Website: home-depot
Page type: payment
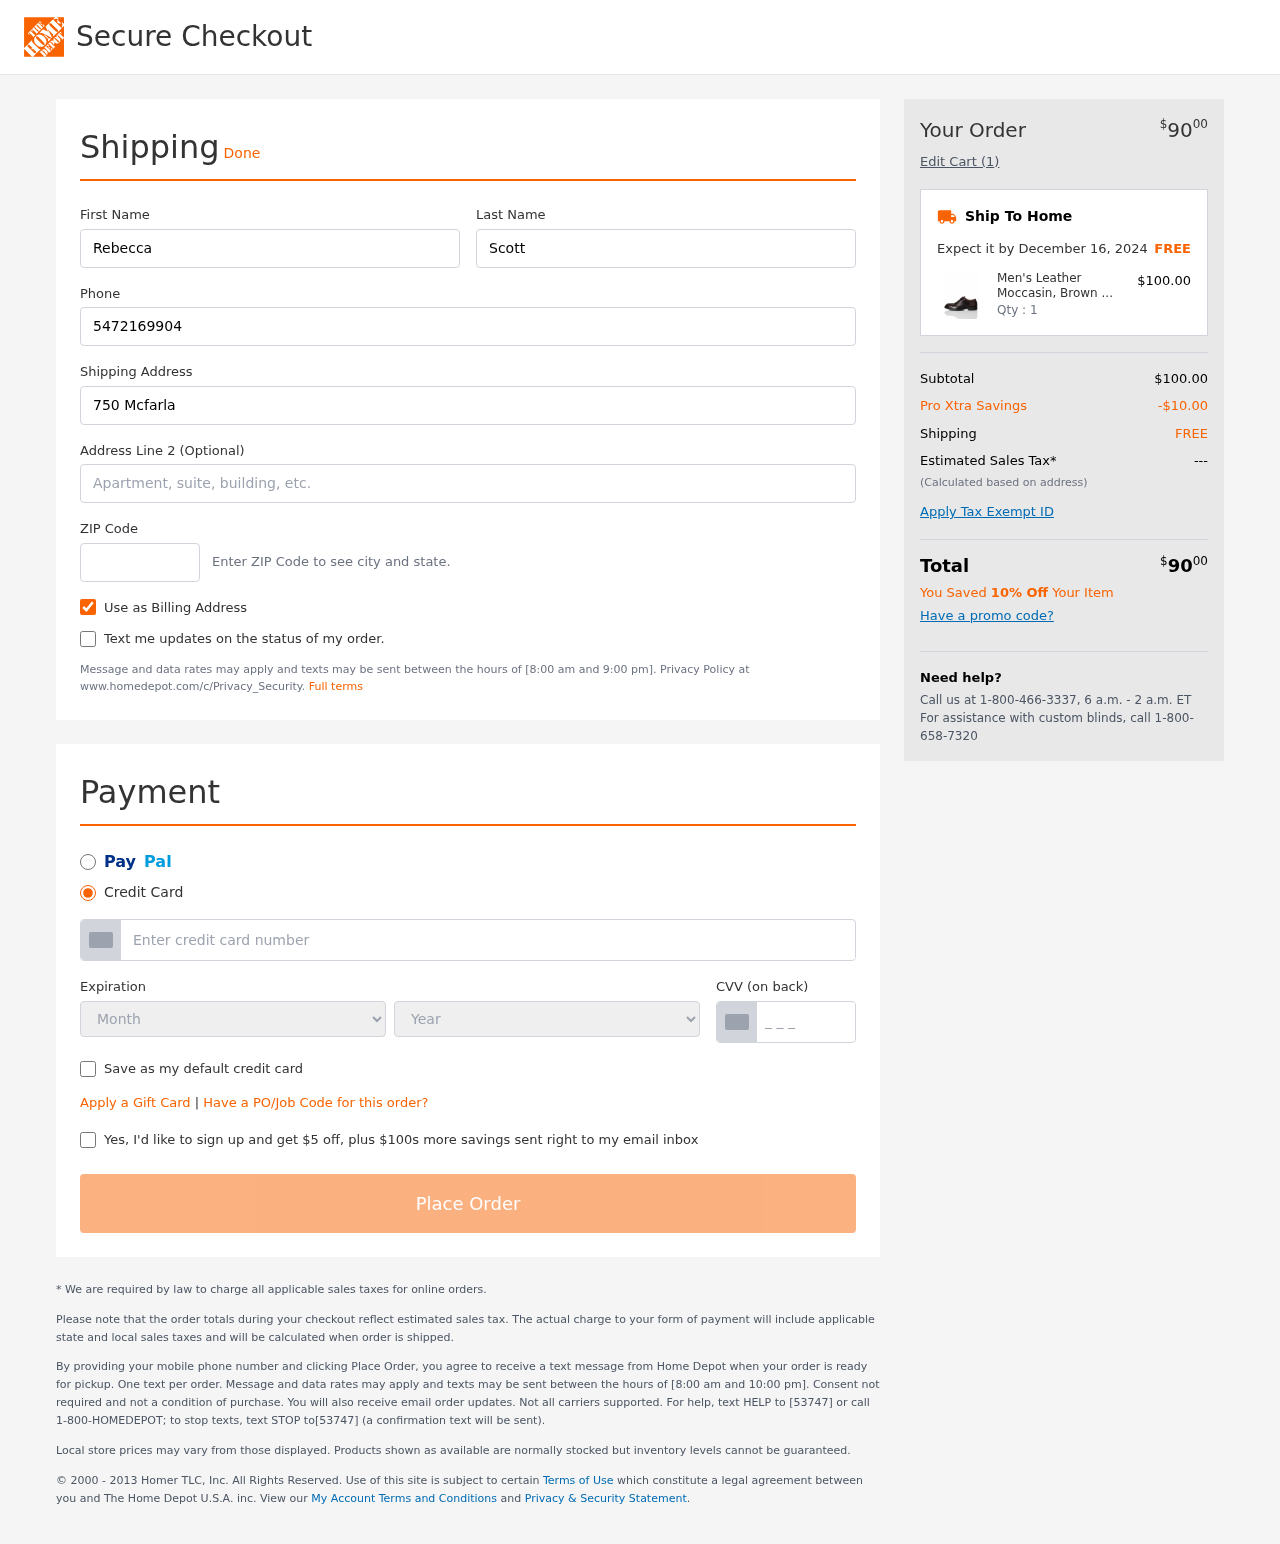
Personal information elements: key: PII_CARD_CVV
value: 317
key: PII_CARD_EXPIRY_MONTH
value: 06
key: PII_CARD_EXPIRY_YEAR
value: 28
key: PII_CARD_NUMBER
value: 4463 2633 1057 6380
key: PII_FIRSTNAME
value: Rebecca
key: PII_LASTNAME
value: Scott
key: PII_PHONE
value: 5472169904
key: PII_POSTCODE
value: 21723
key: PII_STREET
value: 750 Mcfarland Landing
Product elements: key: PRODUCT1_NAME
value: Men's Leather Moccasin, Brown Burgundy, womens 12
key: PRODUCT1_PRICE
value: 100
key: PRODUCT1_QUANTITY
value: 1
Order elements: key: ORDER_TOTAL
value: $9000
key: ORDER_NUM_ITEMS
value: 1
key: ORDER_DELIVERY_DATE
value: December 16, 2024
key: ORDER_SUBTOTAL
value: $100.00
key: ORDER_DISCOUNT
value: -$10.00
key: ORDER_SHIPPING_COST
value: FREE